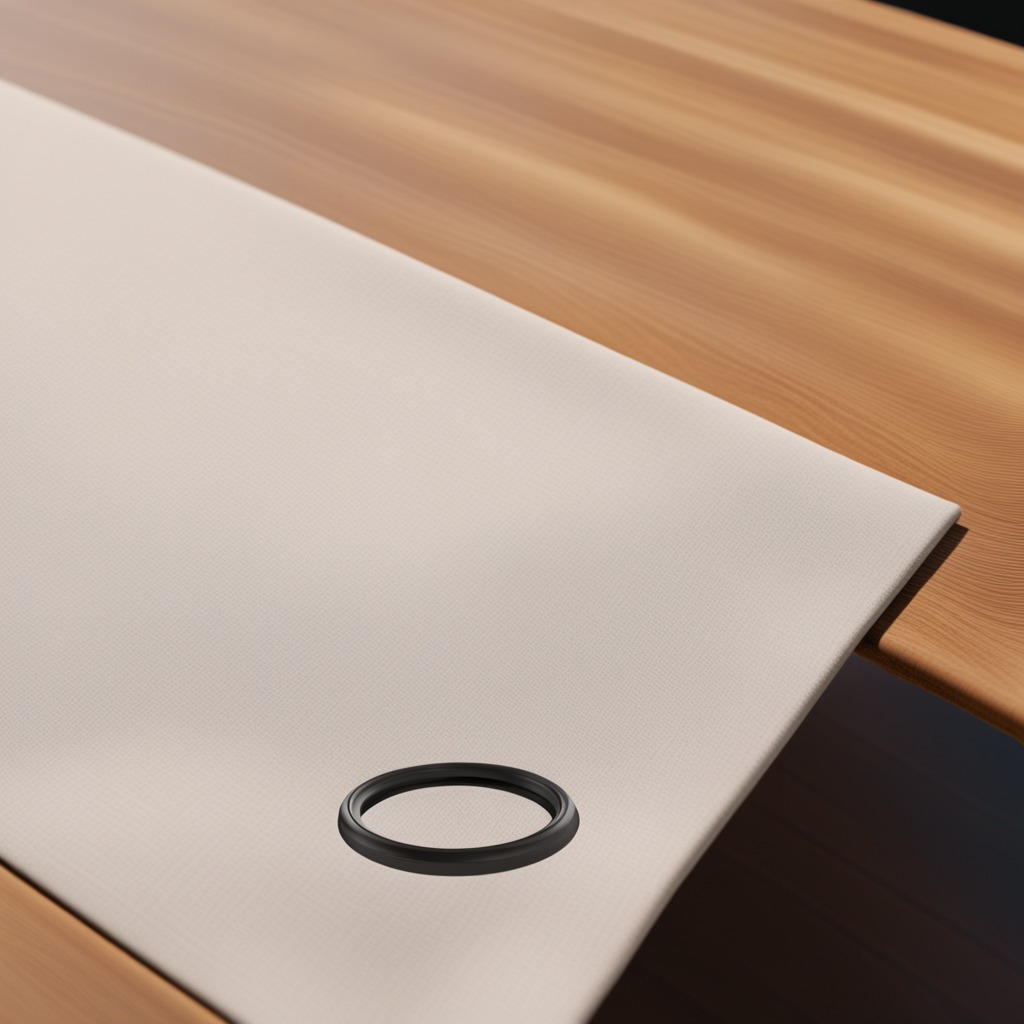
A rubber O-ring lying on the wooden table.